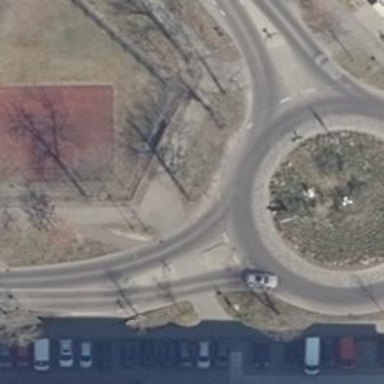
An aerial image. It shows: Footway.